Question: I have 5 buttons on tab widget, 2 from left and 2 from right are the same size as background of tabwidget. The central button needs to be twice higher than tabwidget.
if I put all buttons into tabhost, tabhost's size rises equels to the biggest button (central button).
How to prevent it?
I want to make something like this. The background height of tabbar needs to be equel to red square's height.

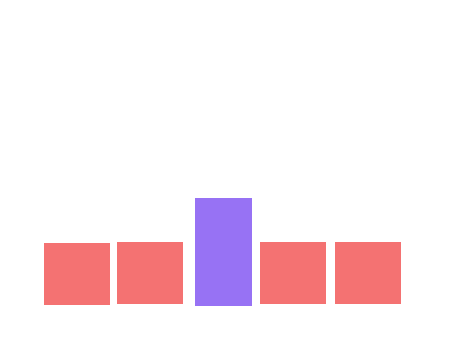
Answer: Yes, you can do this by following Xml code -
'''
<?xml version="1.0" encoding="utf-8"?>
<RelativeLayout xmlns:android="http://schemas.android.com/apk/res/android"
android:layout_width="0dip"
android:layout_height="65dip"
android:layout_weight="1"
android:orientation="vertical"
android:background="@drawable/center_tab_indicator"
android:padding="5dp">
<ImageView android:id="@+id/icon"
android:layout_width="fill_parent"
android:layout_height="fill_parent"
android:src="@drawable/camera"
android:scaleType="center"/>
</RelativeLayout>
'''
'''
<?xml version="1.0" encoding="utf-8"?>
<RelativeLayout xmlns:android="http://schemas.android.com/apk/res/android"
android:layout_width="0dip"
android:layout_height="55dip"
android:layout_weight="1"
android:orientation="vertical"
android:layout_marginTop="10sp"
android:background="@drawable/tab_indicator"
android:padding="5dp">
<ImageView android:id="@+id/icon"
android:layout_width="wrap_content"
android:layout_height="wrap_content"
android:layout_centerHorizontal="true"
android:src="@drawable/icon" />
<TextView android:id="@+id/title"
android:layout_width="wrap_content"
android:layout_height="wrap_content"
android:layout_alignParentBottom="true"
android:layout_centerHorizontal="true"
style="?android:attr/tabWidgetStyle"
/>
</RelativeLayout>
'''
By use of above two XML You can get your desired output. For more, have a look at <URL> You will get an out put like below -

Have a look at that. There will be sample project also available. Hope it helps you.